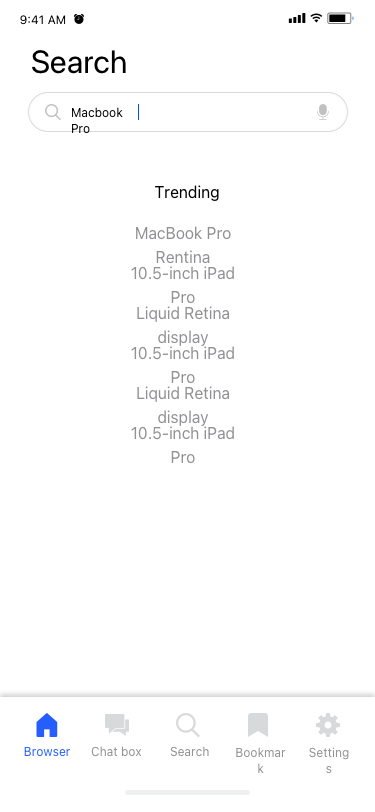
Text in this UI design:
Search
Macbook Pro
Trending
MacBook Pro Rentina
Liquid Retina display
Liquid Retina display
10.5-inch iPad Pro
10.5-inch iPad Pro
10.5-inch iPad Pro
9:41 AM
Browser
Chat box
Search
Bookmark
Settings